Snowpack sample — Snodgrass Mountain, Crested Butte, Colorado (2/4/25, 12:06 PM MST)
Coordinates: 38.923, -106.968
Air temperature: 35 °F
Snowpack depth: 80 cm
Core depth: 10 cm
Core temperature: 32 °F
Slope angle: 14°, slope face: 78°
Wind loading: low
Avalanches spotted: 0
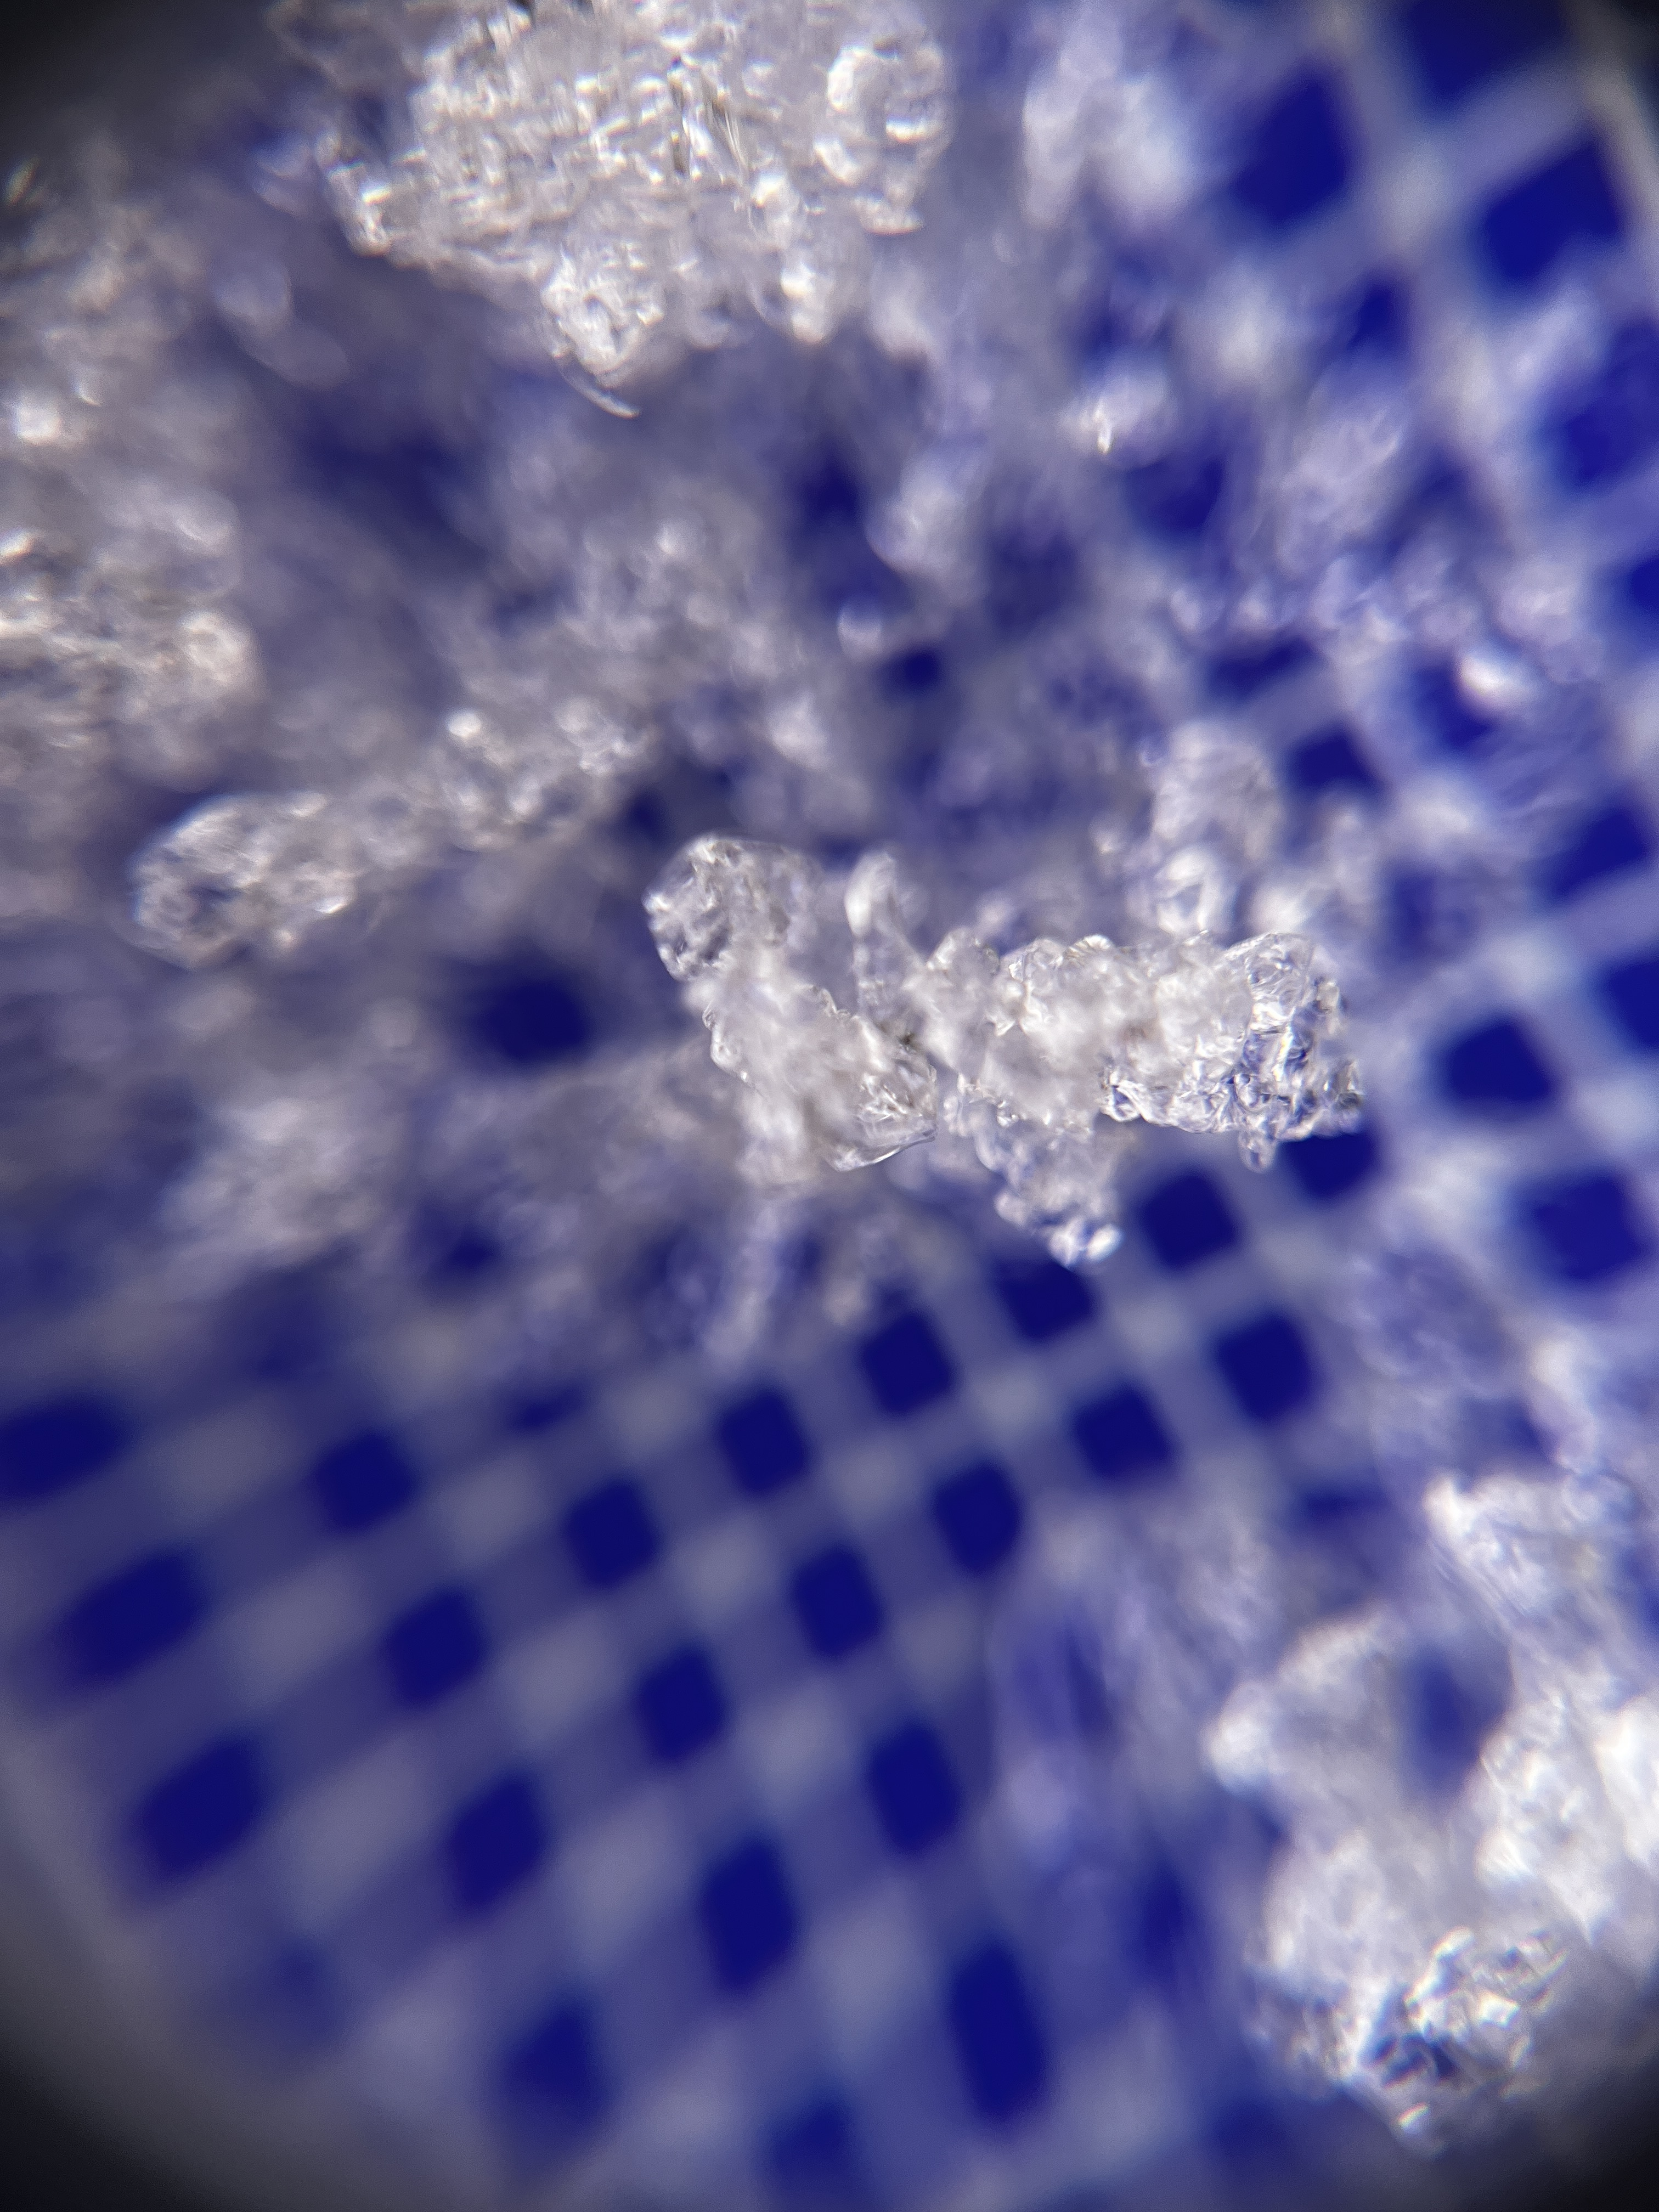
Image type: magnified_profile
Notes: No avalanches nearby, unusually warm weather for the last month reported by residents, Collected 25 yards from treeline